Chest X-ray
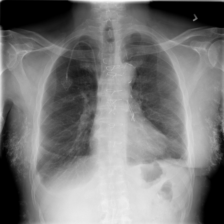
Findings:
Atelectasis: negative
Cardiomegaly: negative
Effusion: negative
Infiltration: negative
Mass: negative
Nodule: negative
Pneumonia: negative
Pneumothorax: negative
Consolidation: negative
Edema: negative
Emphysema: negative
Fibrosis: negative
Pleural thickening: negative
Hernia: negative